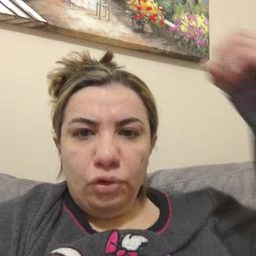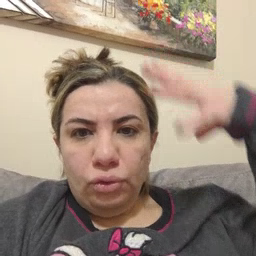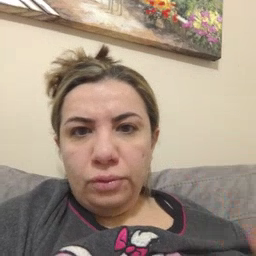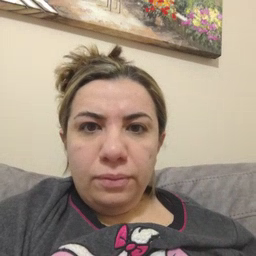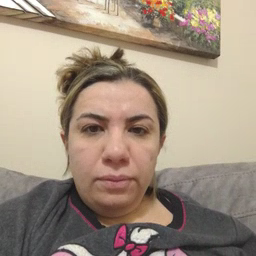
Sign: shower